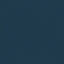
Label: SeaLake